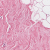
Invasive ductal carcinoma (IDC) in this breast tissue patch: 0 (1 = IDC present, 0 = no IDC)